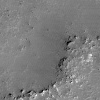
Atmospheric dust classification: not_dusty